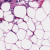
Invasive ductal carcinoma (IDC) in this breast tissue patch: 0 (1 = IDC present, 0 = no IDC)